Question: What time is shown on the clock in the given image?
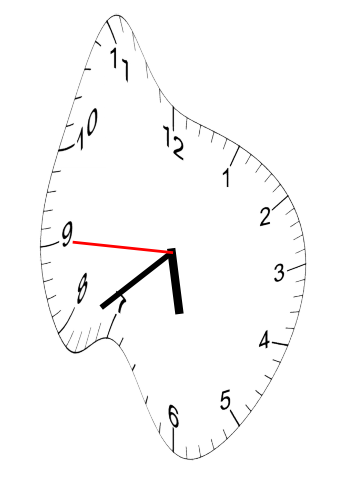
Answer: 05:38:45